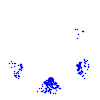
Particle: electron